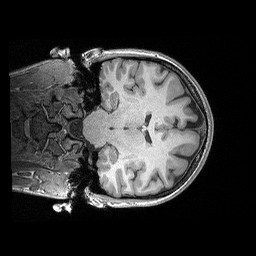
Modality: T1w
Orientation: coronal
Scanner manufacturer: siemens
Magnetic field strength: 3 T
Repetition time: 2.3 s
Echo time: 0.00298 s